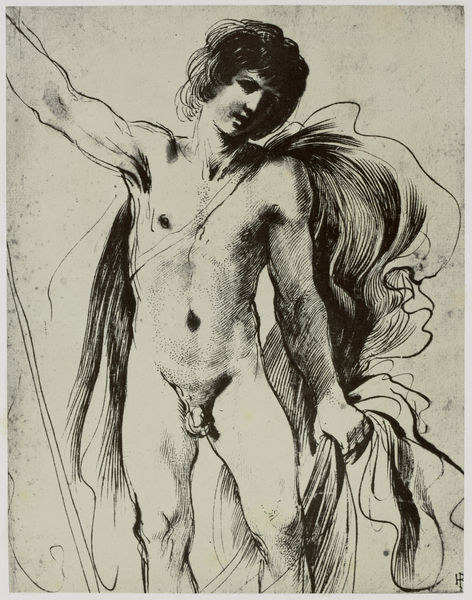
Titel: Guercino, A Youth
Künstler: Philip Henry Delamotte
Standort: Amsterdam
Institution: Rijksmuseum
Schlagwörter: arm, black, dark, dark hair, hair, nose, old, portrait, robe, gown, hand, angel, man, naked, nude, nudity, young, boy, eyes, male, drawing, black and white, shadow, chin, fabric, mouth, sketch, pen, wings, wave, arms, cape, neck, ink, art, pencil, balls, legs, cloth, god, hero, pen and ink, shading, act, strap, forehead, standing, arrow, bow, staff, fist, wing, muscle, navel, penis, stomach, thighs, muscles, slim, spear, european, b&w, raised, naked man, gewand, brows, belly, amor, genitals, caravaggio, bicep, raised arm, caucasian, open mouth, testicles, cloke, nude man, tilted head, naken, carravaggio, clone